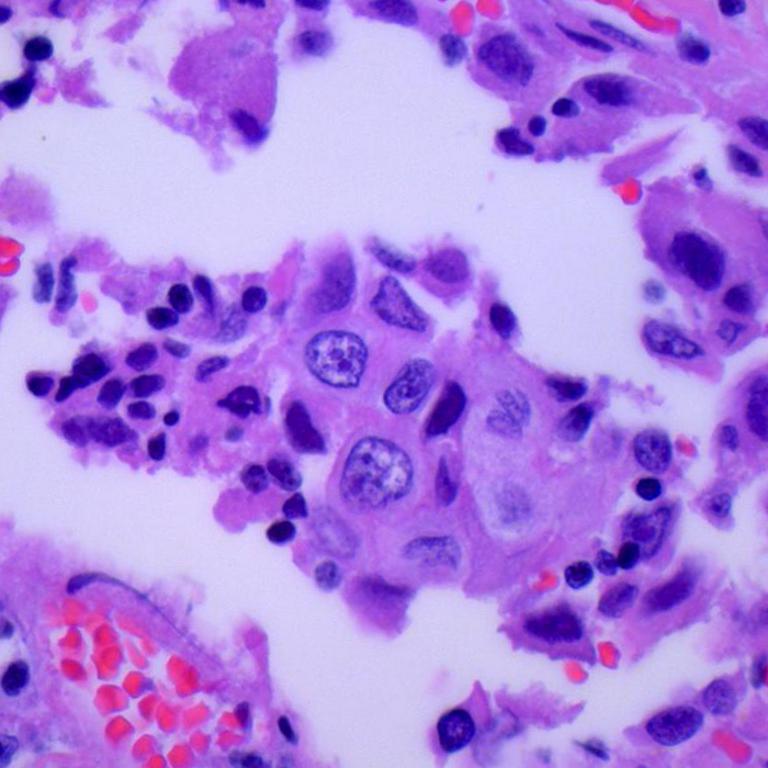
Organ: lung
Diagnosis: adenocarcinomas